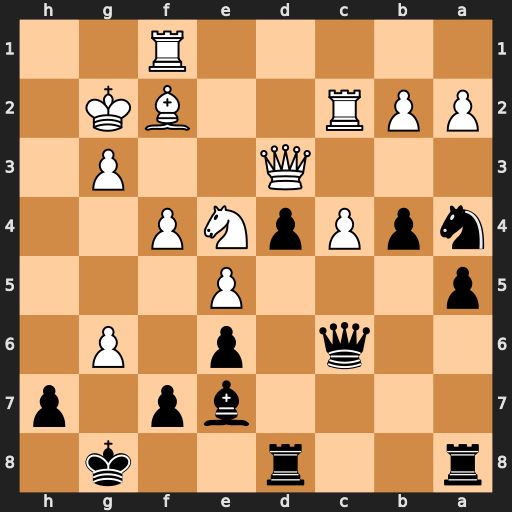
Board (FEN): r2r2k1/4bp1p/2q1p1P1/p3P3/npPpNP2/3Q2P1/PPR2BK1/5R2
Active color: b
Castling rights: -
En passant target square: -
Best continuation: Nc5 Qf3 Qxe4